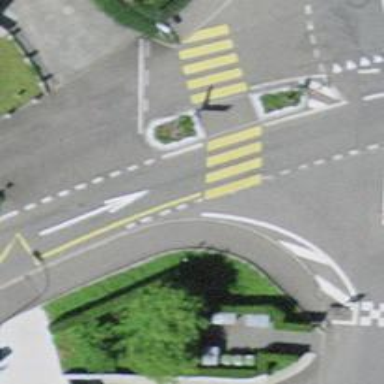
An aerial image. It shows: Uncontrolled zebra crossing with central island.